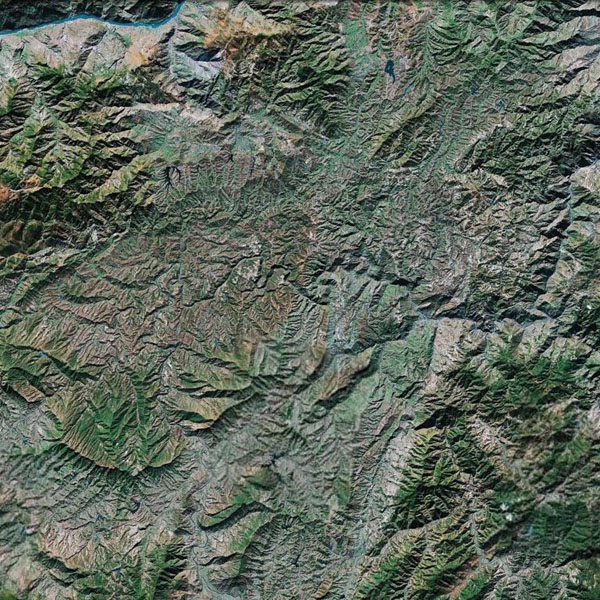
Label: Mountain